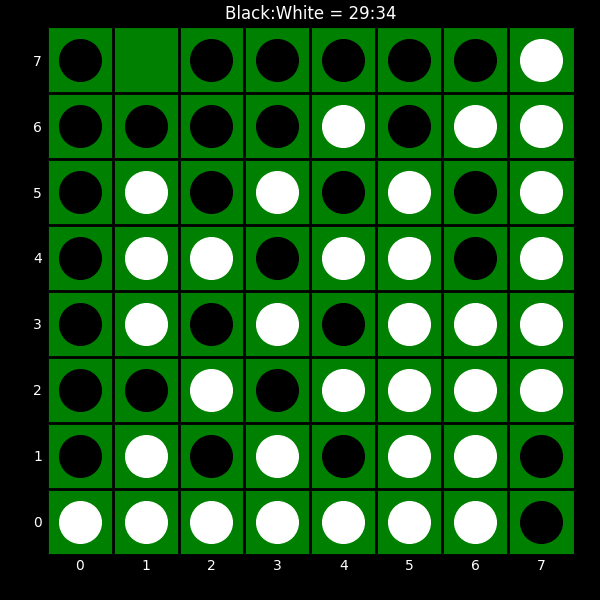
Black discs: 29
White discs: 34